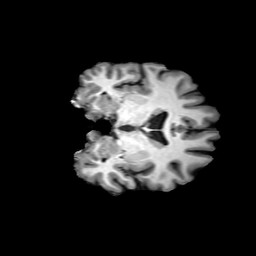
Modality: T1w
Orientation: coronal
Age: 38
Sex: female
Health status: ill